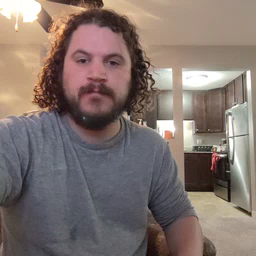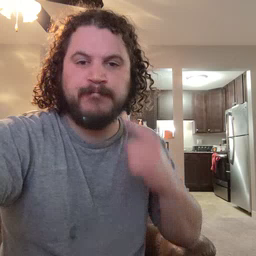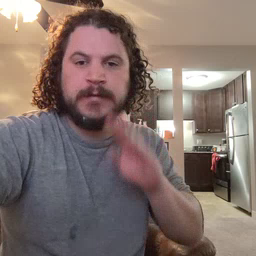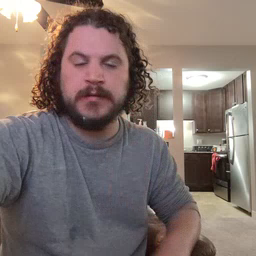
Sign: bee